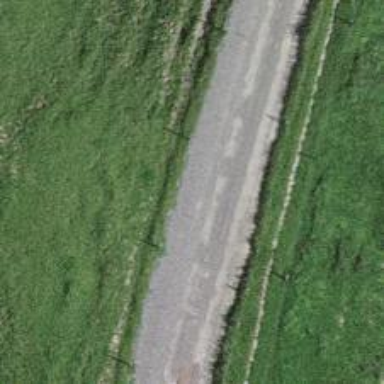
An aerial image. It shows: Driveway made of fine gravel.